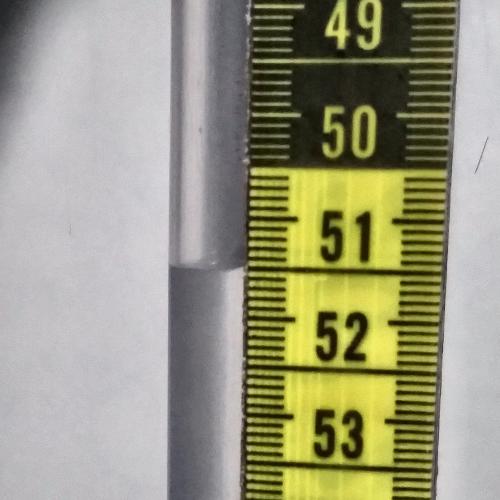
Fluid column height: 51.5 cm